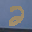
Label: 2